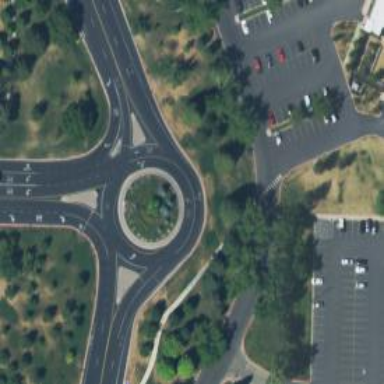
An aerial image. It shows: Tertiary road with asphalt surface leading to roundabout.